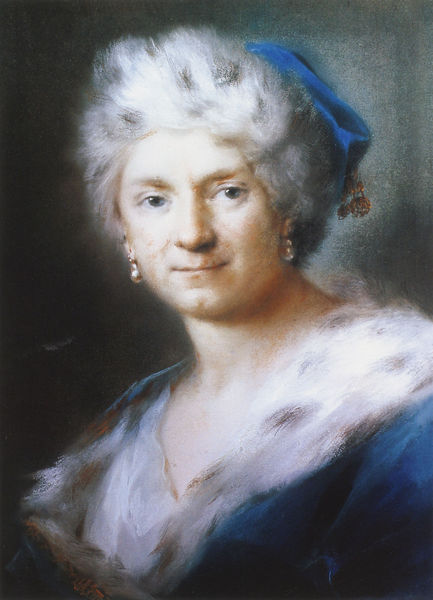
Titel: Selbstbildnis als Winter
Künstler: Wienand von Steeg
Institution: Dresden, Staatliche Kunstsammlungen
Schlagwörter: blau, gemälde, weiß, sitzen, frau, grau, hut, kleid, mitte, mund, nase, ohrring, schmuck, schwarz, blick, dame, alt, mütze, augen, falten, gesicht, hermelin, pelz, bild, hals, portrait, porträt, gold, haare, mantel, reich, stoff, adel, ohrringe, augenbrauen, kinn, perlen, fell, kopfbedeckung, wangen, warm, weiblich, edel, punkte, portait, oma, perlenohrringe, frai, bommeln, schmucl